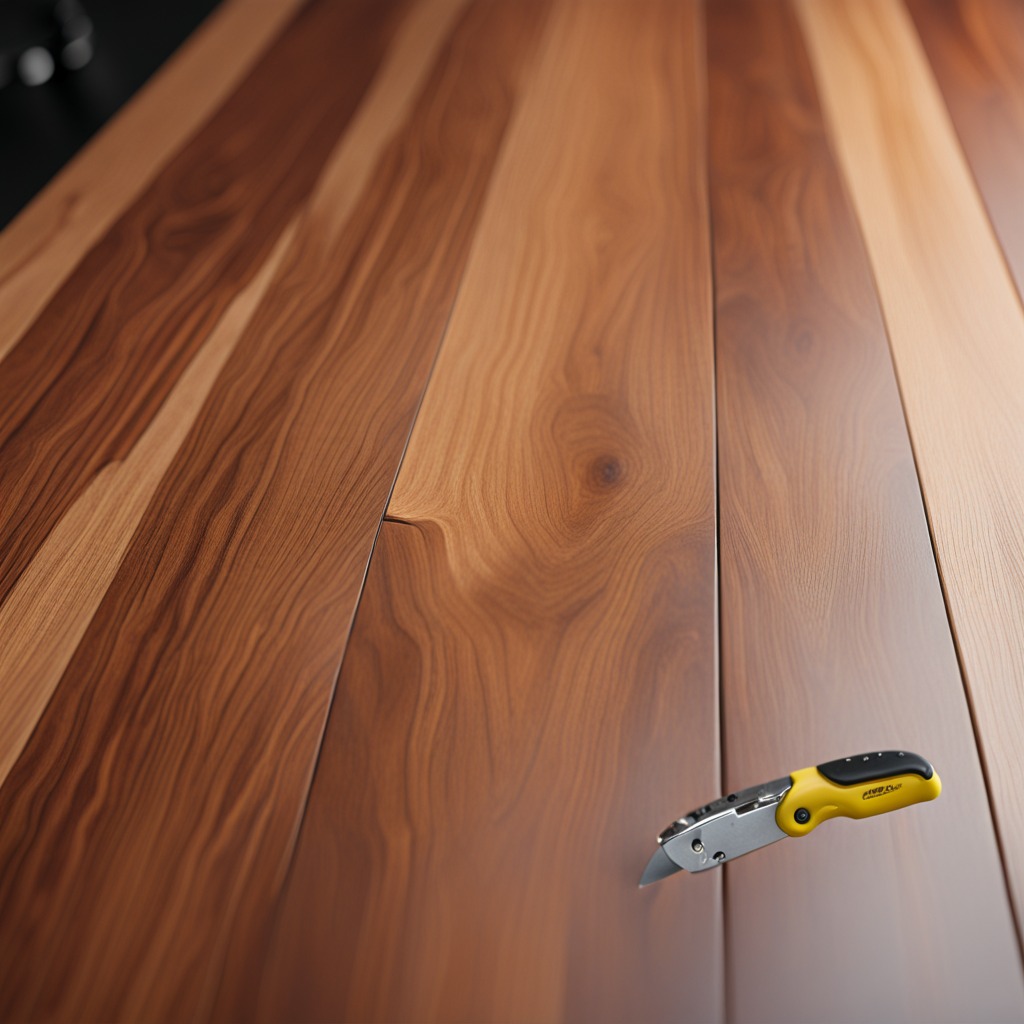
A utility knife is lying on the wooden table.